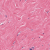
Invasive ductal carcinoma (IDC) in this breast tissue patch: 0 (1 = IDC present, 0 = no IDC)